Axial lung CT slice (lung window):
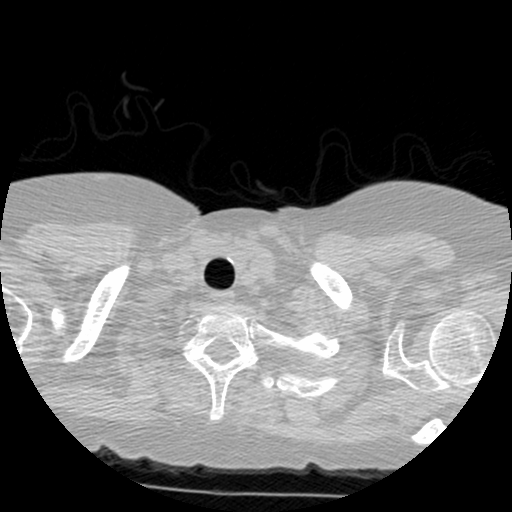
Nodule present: no